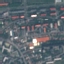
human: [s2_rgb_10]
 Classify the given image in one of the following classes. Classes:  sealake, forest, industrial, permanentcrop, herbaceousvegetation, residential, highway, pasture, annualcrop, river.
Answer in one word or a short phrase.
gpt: Residential